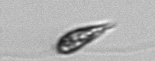
Label: Euglena